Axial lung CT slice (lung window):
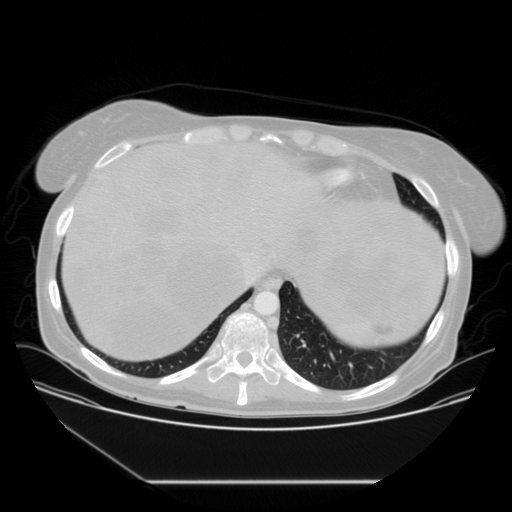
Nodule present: no